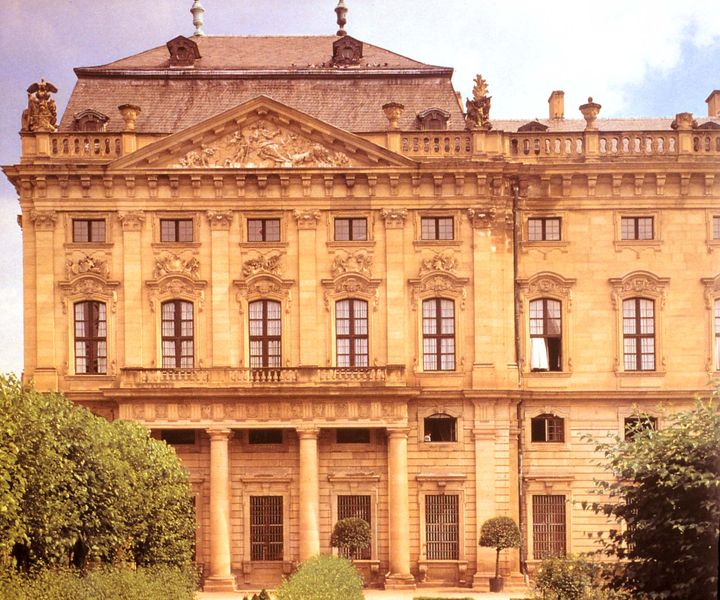
Titel: Gartenfront (Eckpavillon)
Künstler: Johann Lukas von Hildebrandt
Standort: Würzburg
Institution: Residenz
Schlagwörter: adler, blau, himmel, vogel, wolken, bäume, gelb, grün, ausschnitt, fenster, frankreich, hell, säulen, tür, weiss, dach, gebäude, haus, rot, schloss, wand, architektur, barock, sockel, busch, büsche, gitter, sonne, sträucher, klassizismus, schön, balkon, relief, sommer, ansicht, fassade, giebel, mauer, pilaster, detail, stuck, vasen, stufe, foto, palast, balustrade, gauben, sonnig, kapitelle, kapitell, dreiecksgiebel, sandstein, altan, belletage, giebelfeld, giebelfiguren, gitterfenster, ionisch, mansarddach, mansarde, mezzanin, portikus, resalit, simse, vergittert, schlos, herrenhaus, konsolen, basis, kapitel, lisene, erleuuchtet, sockel#